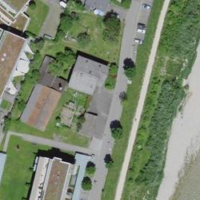
EUNIS habitat code: 54
Species observed at this site:
Linaria vulgaris